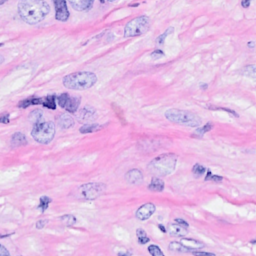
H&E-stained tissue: Breast